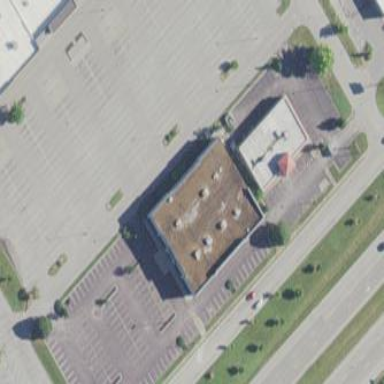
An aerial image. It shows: Retail building.